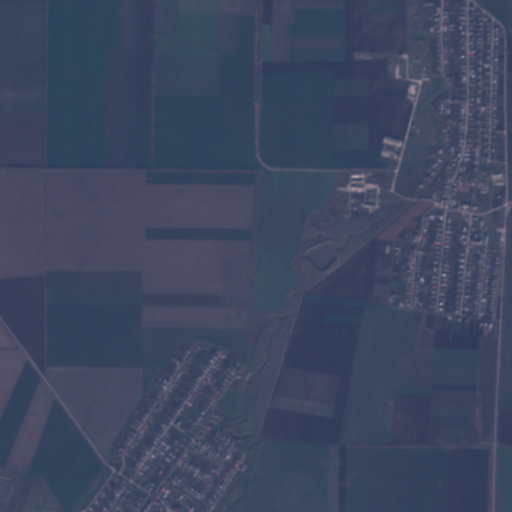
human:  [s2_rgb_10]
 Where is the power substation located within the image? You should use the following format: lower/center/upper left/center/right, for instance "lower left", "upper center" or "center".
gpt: The power substation is located in the upper right of the image.
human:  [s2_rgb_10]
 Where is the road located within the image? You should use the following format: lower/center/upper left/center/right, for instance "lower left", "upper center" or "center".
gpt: There is no road in the image.